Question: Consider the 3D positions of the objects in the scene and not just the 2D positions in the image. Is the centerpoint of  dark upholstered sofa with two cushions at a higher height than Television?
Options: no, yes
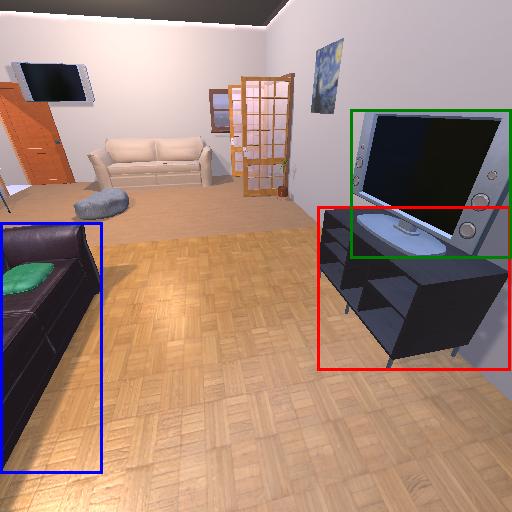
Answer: no